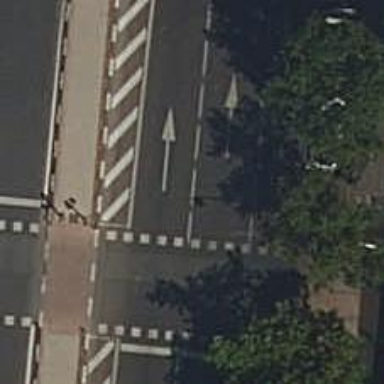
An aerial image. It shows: Asphalt footway with uncontrolled crossing that includes pedestrian island.